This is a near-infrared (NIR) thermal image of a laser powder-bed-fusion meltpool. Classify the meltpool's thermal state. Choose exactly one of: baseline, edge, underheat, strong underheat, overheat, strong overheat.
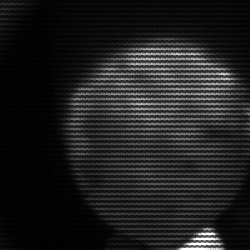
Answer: edge